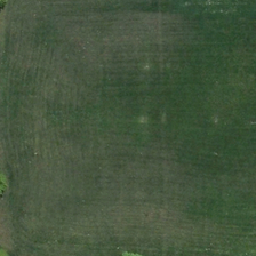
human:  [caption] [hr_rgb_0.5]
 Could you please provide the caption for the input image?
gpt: Some trees are around the Striped grassland.

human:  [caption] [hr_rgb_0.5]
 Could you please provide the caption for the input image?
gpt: here we can see a green meadow with four trees stands on its edge .

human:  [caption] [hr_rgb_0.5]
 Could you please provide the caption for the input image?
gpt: There are several trees on the meadow.

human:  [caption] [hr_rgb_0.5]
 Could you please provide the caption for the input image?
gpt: There are some trees around the grass.

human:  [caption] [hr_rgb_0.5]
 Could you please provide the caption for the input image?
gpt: There are several trees around the Striped grass.